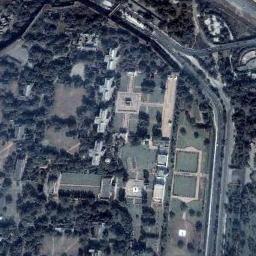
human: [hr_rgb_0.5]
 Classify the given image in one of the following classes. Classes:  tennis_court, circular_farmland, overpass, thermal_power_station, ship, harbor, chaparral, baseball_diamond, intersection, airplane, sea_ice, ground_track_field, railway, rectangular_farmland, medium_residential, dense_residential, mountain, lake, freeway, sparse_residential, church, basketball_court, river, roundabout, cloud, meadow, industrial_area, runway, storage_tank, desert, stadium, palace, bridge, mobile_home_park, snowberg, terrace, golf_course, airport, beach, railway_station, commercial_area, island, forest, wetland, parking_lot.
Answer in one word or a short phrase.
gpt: palace